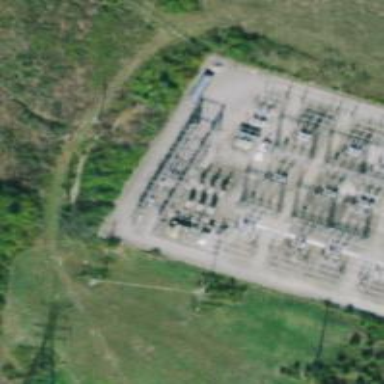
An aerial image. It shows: Switch used for power control.